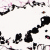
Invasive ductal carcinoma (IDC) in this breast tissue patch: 0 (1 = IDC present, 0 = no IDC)